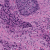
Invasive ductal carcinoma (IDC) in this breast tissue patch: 1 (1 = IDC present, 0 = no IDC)